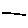
Label: line